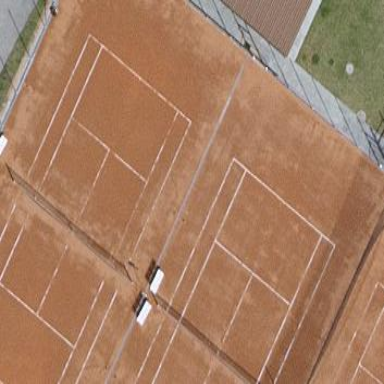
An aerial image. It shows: Tennis court on pitch.